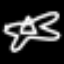
Label: airplane